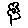
Label: flower